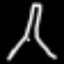
Label: The Eiffel Tower